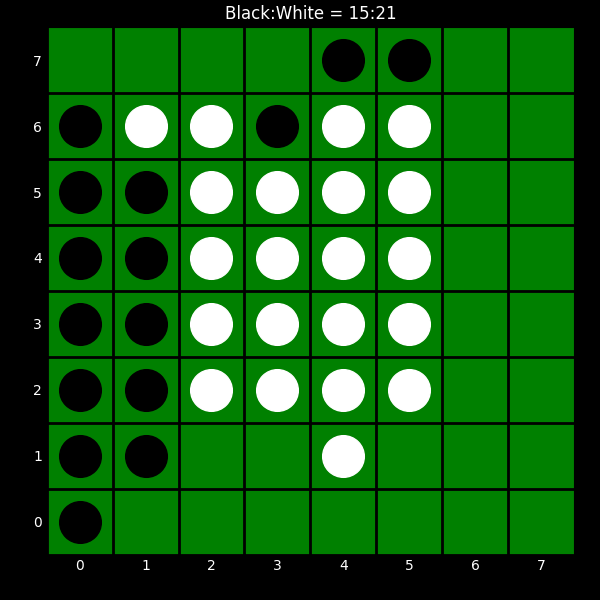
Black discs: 15
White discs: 21